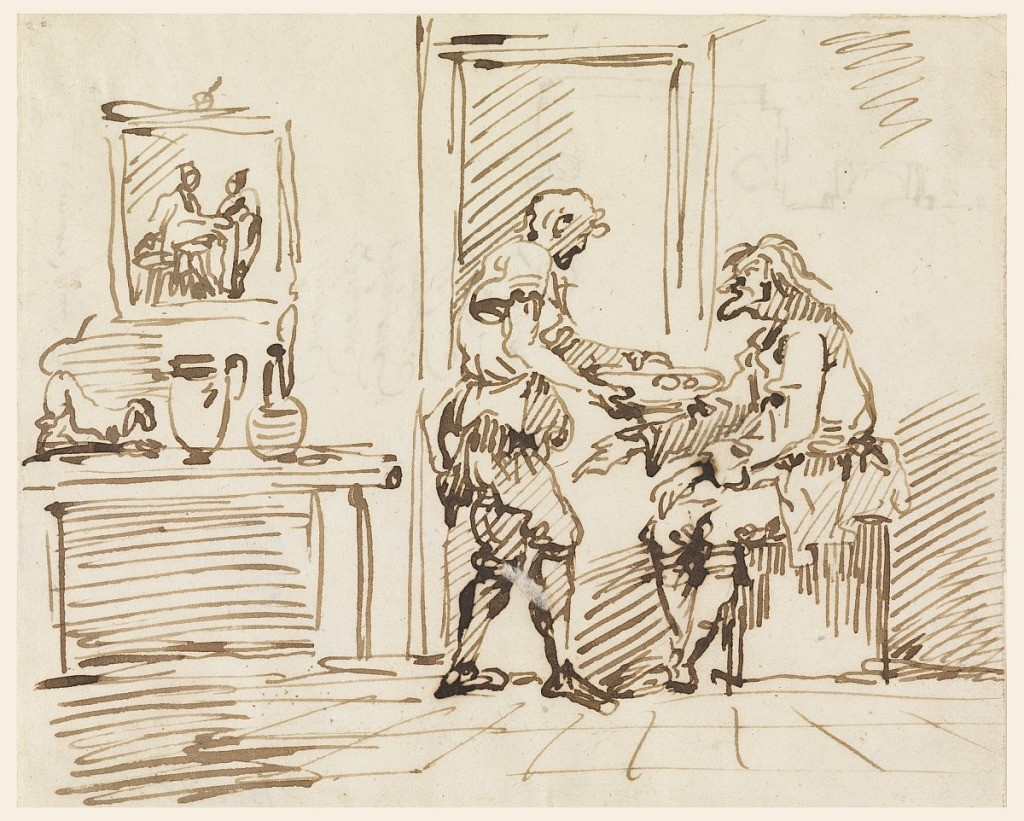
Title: A genre scene
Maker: Carlo Marchionni, Italian, 1702–1786
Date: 1725–50
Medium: Pen and black ink on laid paper
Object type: Drawing
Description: Inside of a room; near the door sits an old man, to whom another offers a plate of food. At left, a picture hangs on the wall above what is a chimney piece or a table. Upon it is a dog and two pitchers. On verso: a part of a plan and written vertically, in ink: "sempre p..mi" and "Ancona" four times, and "Roma" twice.